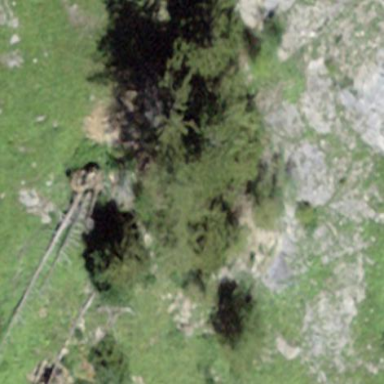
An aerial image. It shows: Forest area.